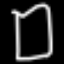
Label: square